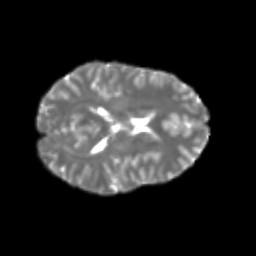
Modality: T2w
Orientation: axial
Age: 21
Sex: female
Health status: healthy
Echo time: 0.074 s